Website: macys
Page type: gifting
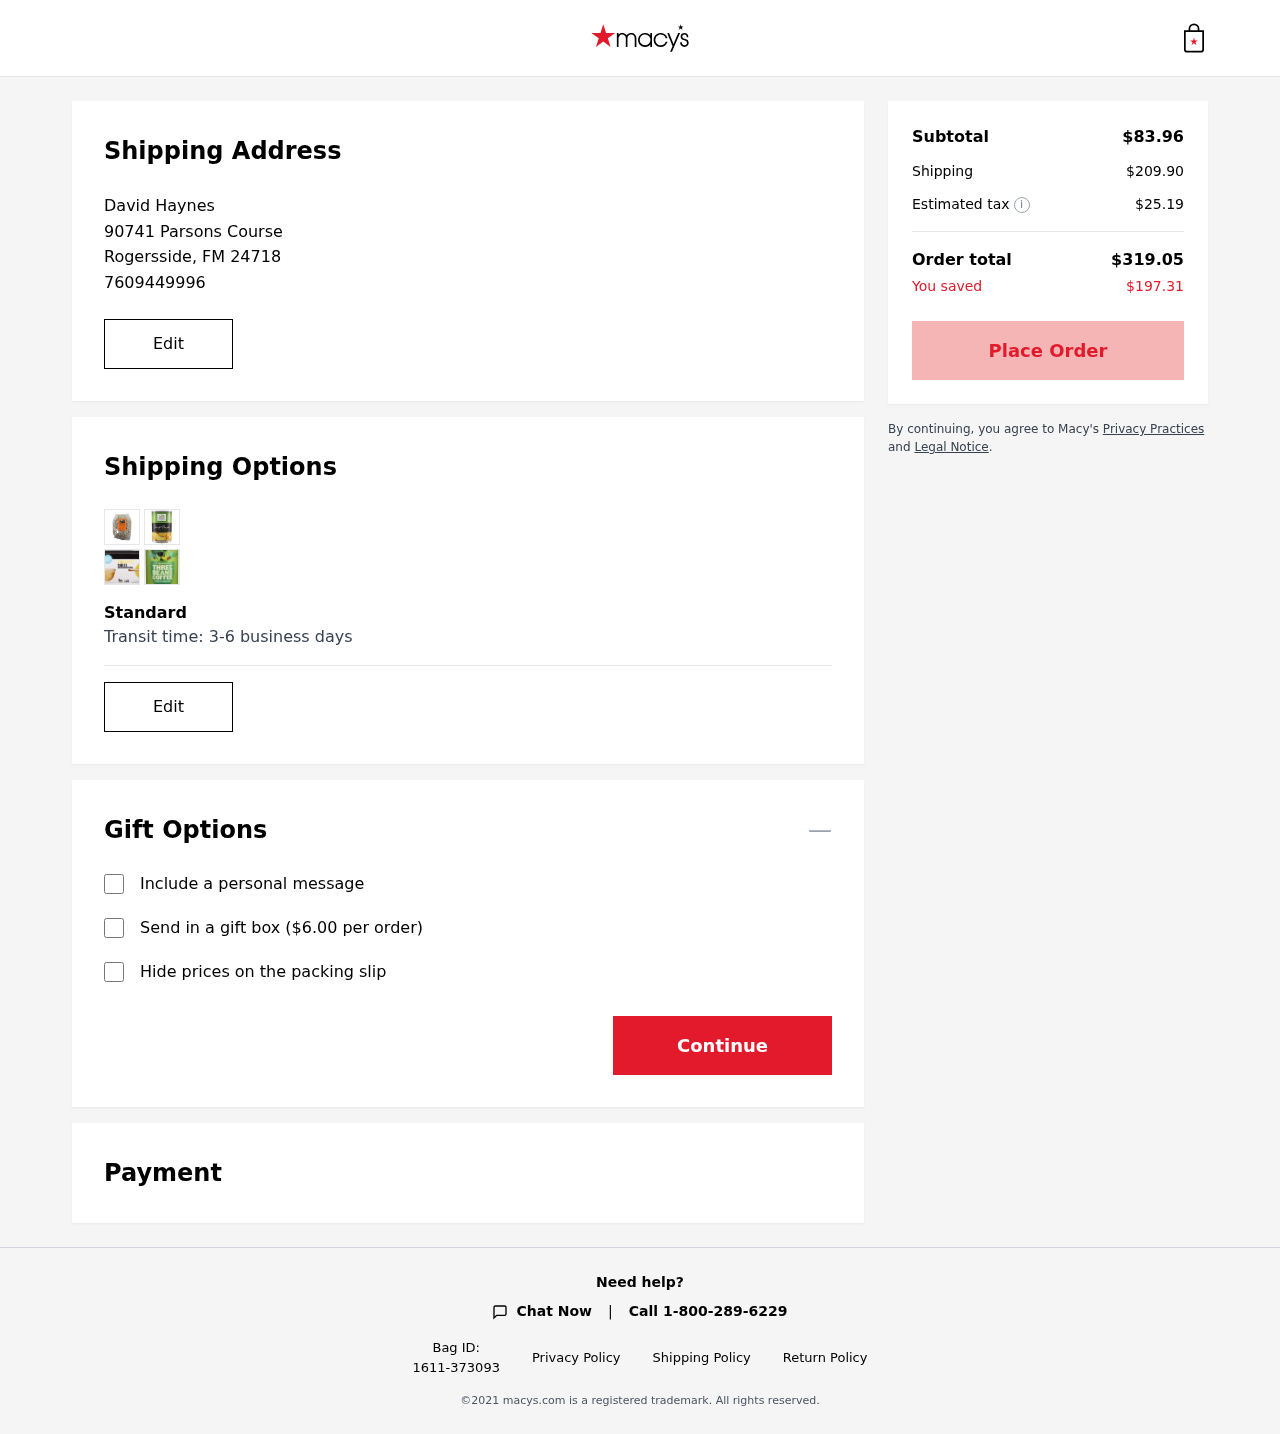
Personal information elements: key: PII_CITY
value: Rogersside
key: PII_FULLNAME
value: David Haynes
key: PII_PHONE
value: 7609449996
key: PII_POSTCODE
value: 24718
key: PII_STATE_ABBR
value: FM
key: PII_STREET
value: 90741 Parsons Course
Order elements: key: ORDER_SUBTOTAL
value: $83.96
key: ORDER_SHIPPING_COST
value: $209.90
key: ORDER_TAX
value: $25.19
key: ORDER_TOTAL
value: $319.05
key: ORDER_SAVINGS
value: $197.31
Other elements: key: GIFT_BOX_PRICE
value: $6.00